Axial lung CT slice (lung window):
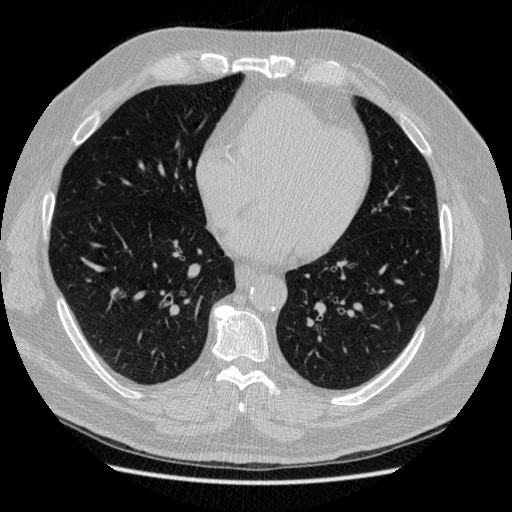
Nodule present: no